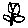
Label: flower